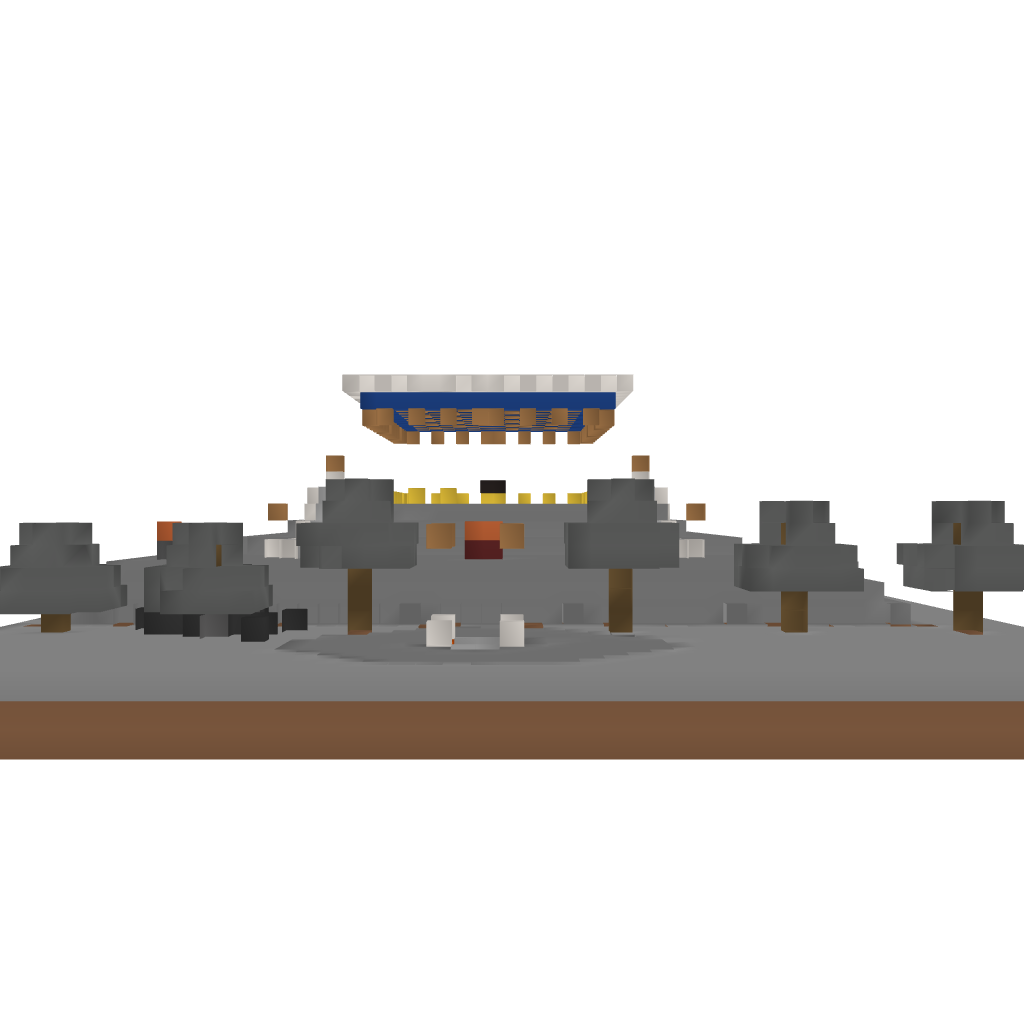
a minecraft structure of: greek temple